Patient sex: M
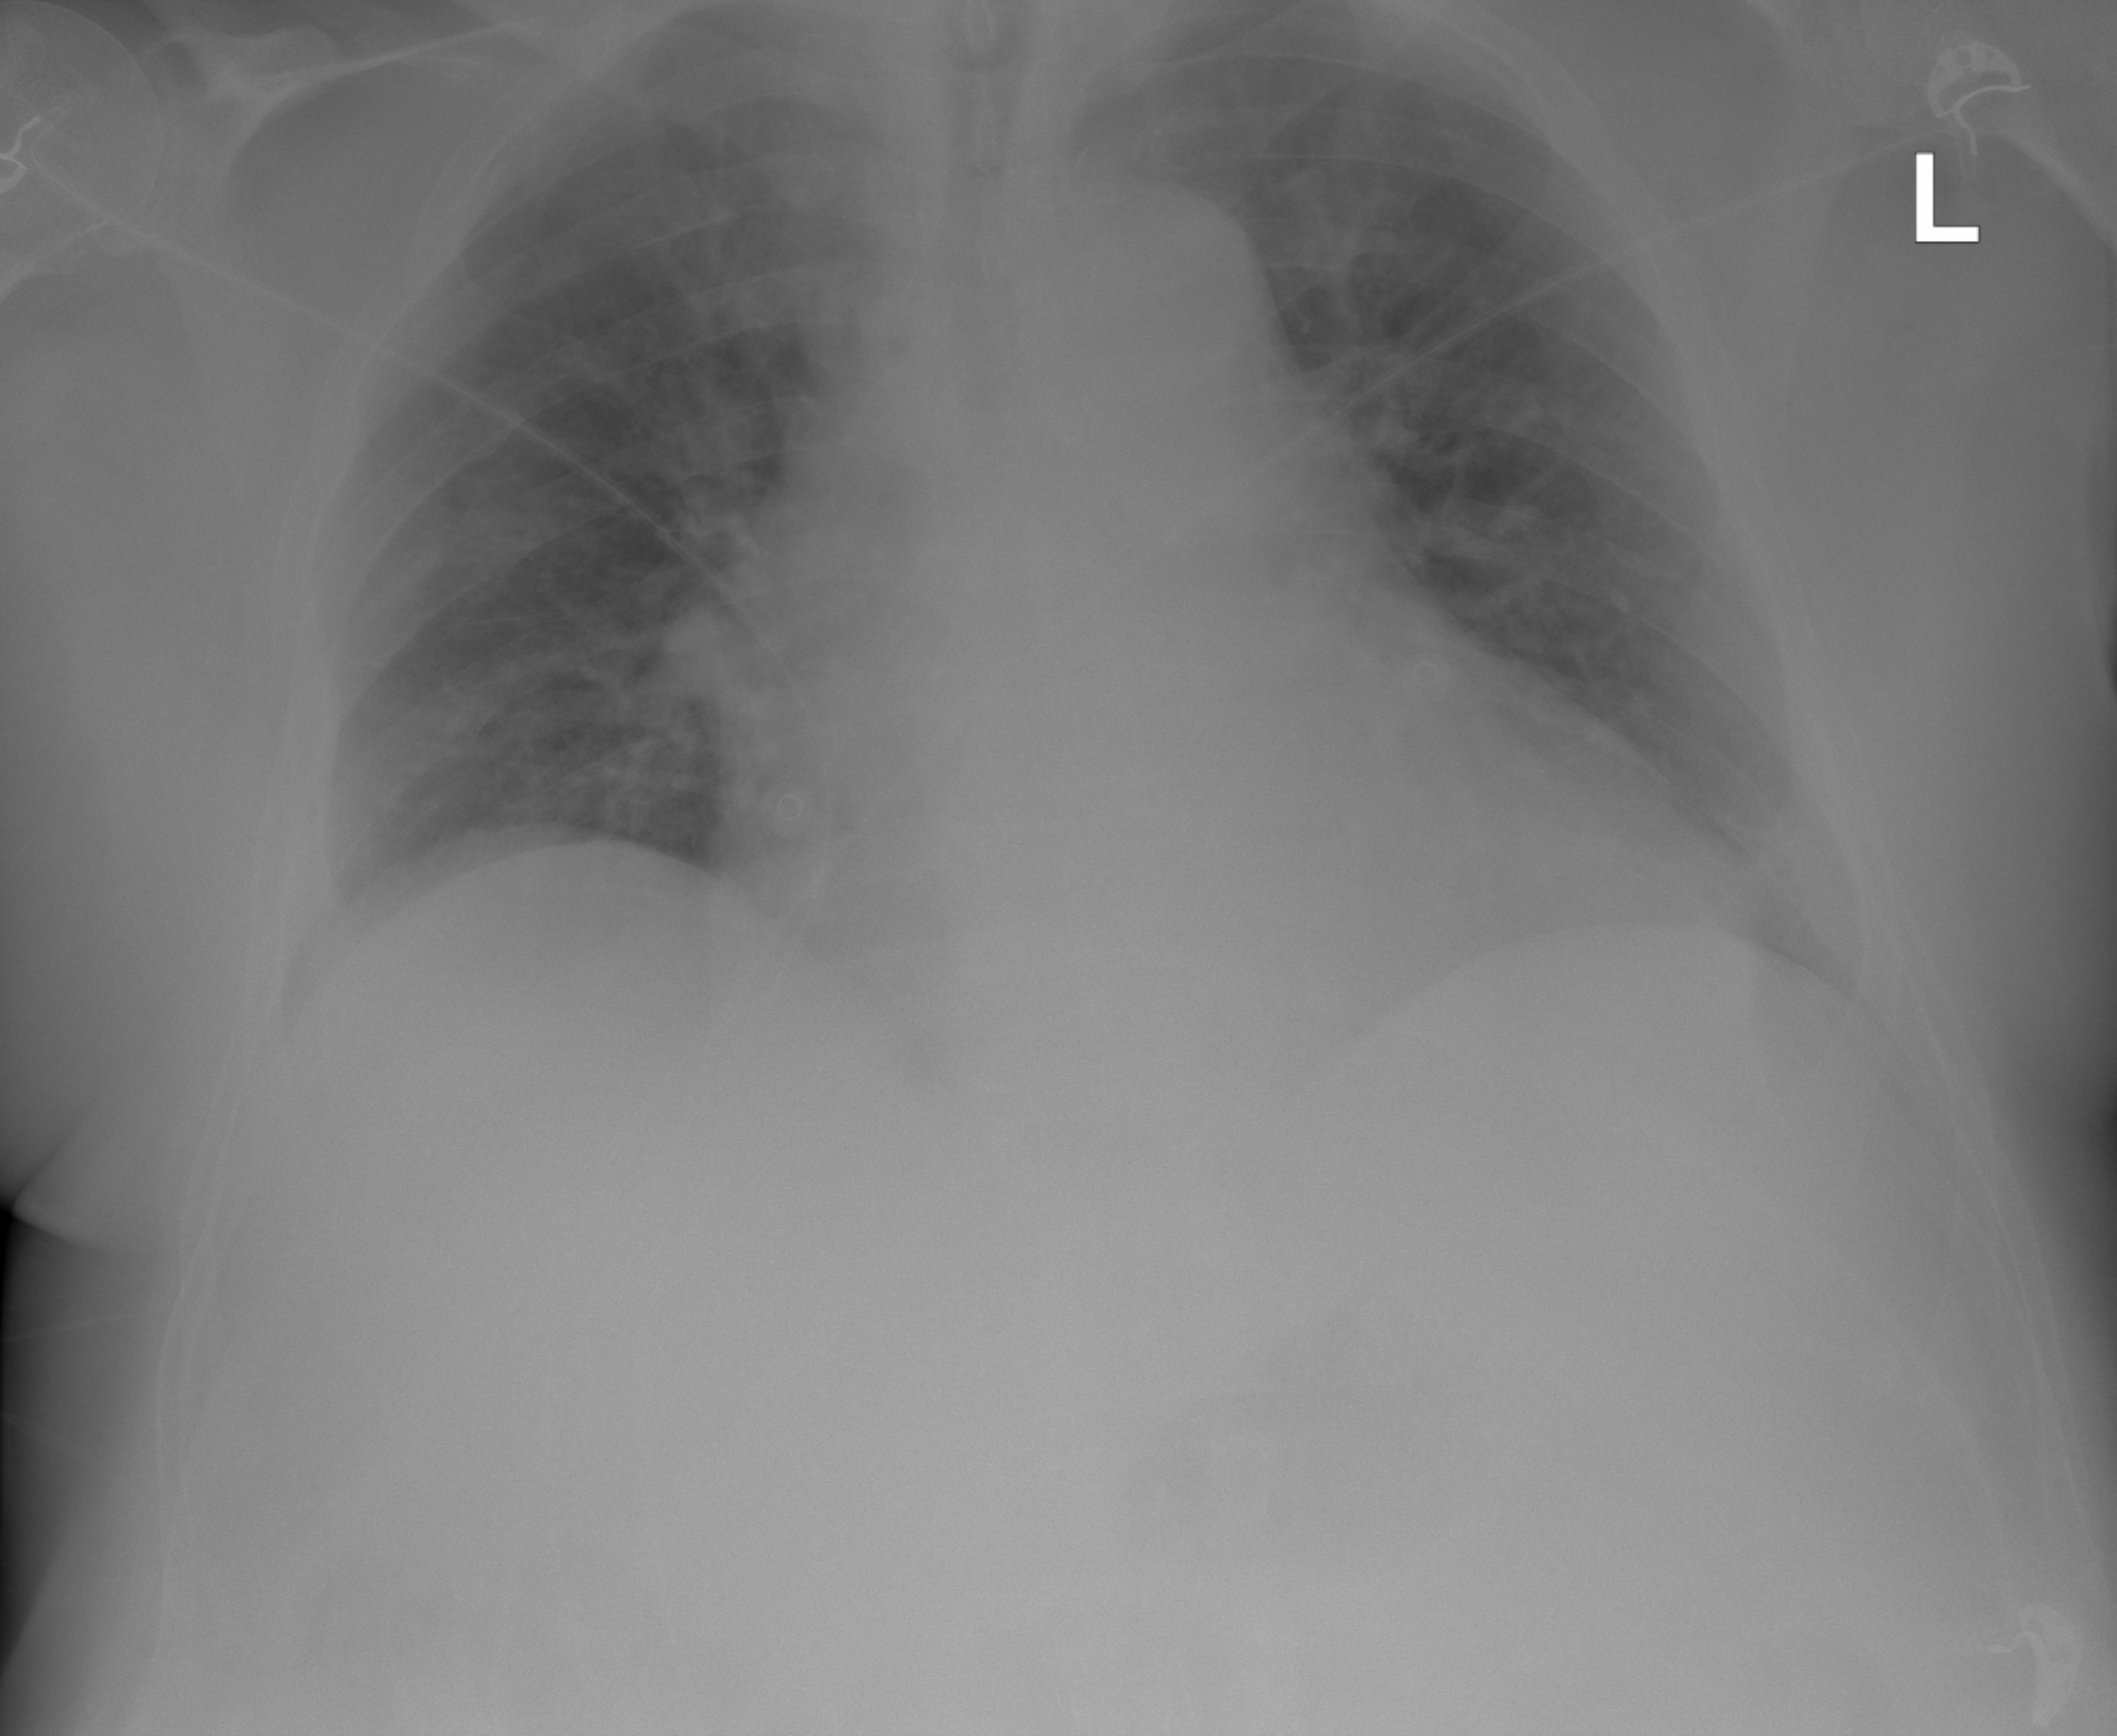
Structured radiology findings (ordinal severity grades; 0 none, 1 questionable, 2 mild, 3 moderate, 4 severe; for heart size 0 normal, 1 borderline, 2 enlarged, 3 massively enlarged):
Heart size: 2
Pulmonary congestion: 3
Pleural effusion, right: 1
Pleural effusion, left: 1
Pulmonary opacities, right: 2
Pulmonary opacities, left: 2
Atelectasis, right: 2
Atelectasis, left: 2